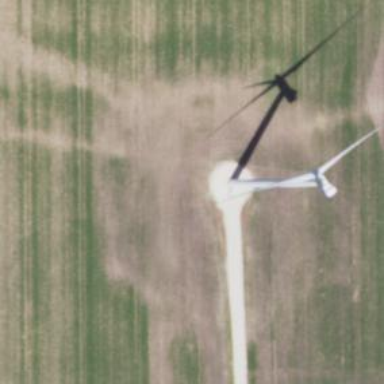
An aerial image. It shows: Wind generator powered by Vestas horizontal axis wind turbine.